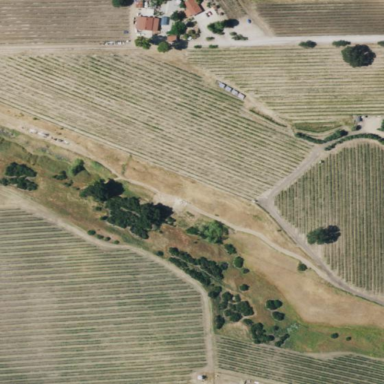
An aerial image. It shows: Vineyard with grape crops.